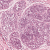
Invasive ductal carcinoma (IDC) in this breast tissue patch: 0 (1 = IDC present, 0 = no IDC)